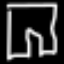
Label: pants